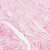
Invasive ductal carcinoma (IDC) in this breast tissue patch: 0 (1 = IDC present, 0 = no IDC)